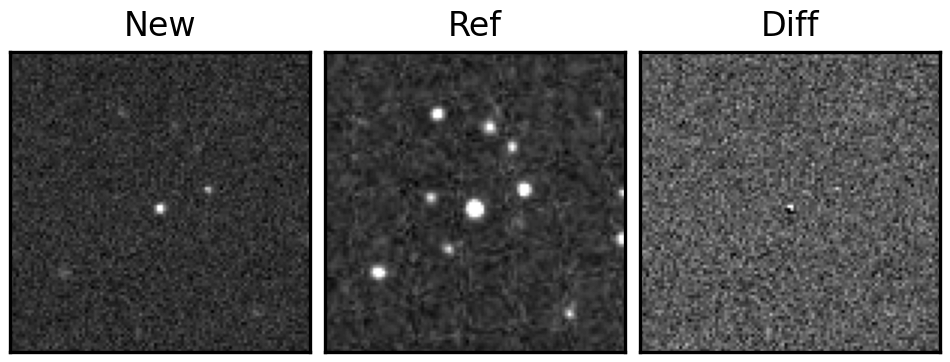
Label: bogus